Question: I'm no pro at css and found a progress tracker I like, but need it centered on page. But whenever I center it I get a random pixel at bottom of first two arrows: (see screenshot)
I want it centered on page and am using margin auto with a hardcoded 380px. I'm sure the hardcoded 380px should be something not hardcoded but "auto" did same thing.

css:
'''
div#wizard.wizard
{
width: 380px;
margin-left:auto;
margin-right:auto;
}
.wizard a
{
padding: 12px 12px 10px 12px;
margin-right:5px;
background:#efefef;
position:relative;
display:inline-block;
}
.wizard a:before
{
width:0px;
height:0px;
border-top: 20px inset transparent;
border-bottom: 20px inset transparent;
border-left: 20px solid #fff;
position: absolute;
content: "";
top: 0;
left: 0;
}
.wizard a:after
{
width:0px;
height:0px;
border-top: 20px inset transparent;
border-bottom: 20px inset transparent;
border-left: 20px solid #efefef;
position: absolute;
content: "";
top: 0;
right: -20px;
z-index:2;
}
.wizard a:first-child:before {border:none;}
.wizard a:last-child:after {border:none;}
.wizard a:first-child
{
-moz-border-radius: 4px 0 0 4px;
-webkit-border-radius: 4px 0 0 4px;
border-radius: 4px 0 0 4px;
}
.wizard a:last-child
{
-moz-border-radius: 0 4px 4px 0;
-webkit-border-radius: 0 4px 4px 0;
border-radius: 0 4px 4px 0;
}
.wizard .badge {margin:0 5px 0 18px; position:relative; top:-1px;}
.wizard a:first-child .badge {margin-left:0;}
.wizard .current {background:#007ACC; color:#fff;}
.wizard .current:after {border-left-color:#007ACC;}
'''
calling page:
'''
<div class="wizard" id="wizard">
<a class="current"><span class="badge badge-inverse">1</span> Your Information</a>
<a><span class="badge">2</span> Preview</a>
<a><span class="badge">3</span> Your Copy</a>
</div>
'''
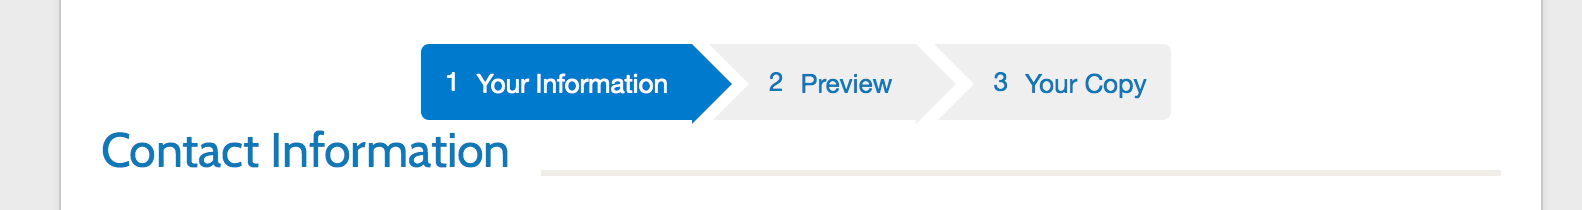
Answer: Why are you using
'''
.wizard .badge { ... top: -1px; }
'''
Maybe this is the reason why it looks as if the extra pixel is there. What happens if you set this to zero?
Add
'''
.wizard a { height: 18px; }
'''
Because you haven't specified the exact height, whilst the height of the two borders adds up to 40 pixels, the height of the button may still vary. Did this solve your problem?